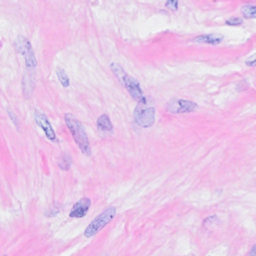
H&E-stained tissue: Breast